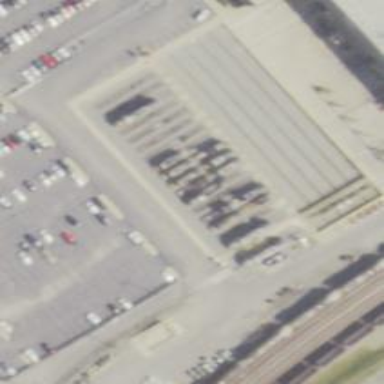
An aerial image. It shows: Railway yard used for servicing trains.